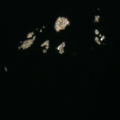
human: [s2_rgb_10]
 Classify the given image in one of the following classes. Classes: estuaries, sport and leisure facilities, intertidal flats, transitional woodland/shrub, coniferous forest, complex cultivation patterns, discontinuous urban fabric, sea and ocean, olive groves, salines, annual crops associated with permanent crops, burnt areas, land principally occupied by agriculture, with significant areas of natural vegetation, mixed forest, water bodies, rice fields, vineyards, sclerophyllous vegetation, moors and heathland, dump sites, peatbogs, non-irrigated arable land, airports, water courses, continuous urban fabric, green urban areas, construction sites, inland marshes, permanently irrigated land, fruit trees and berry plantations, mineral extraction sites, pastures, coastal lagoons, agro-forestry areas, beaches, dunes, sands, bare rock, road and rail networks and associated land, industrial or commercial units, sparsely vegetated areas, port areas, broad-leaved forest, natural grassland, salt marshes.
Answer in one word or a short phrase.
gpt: sea and ocean